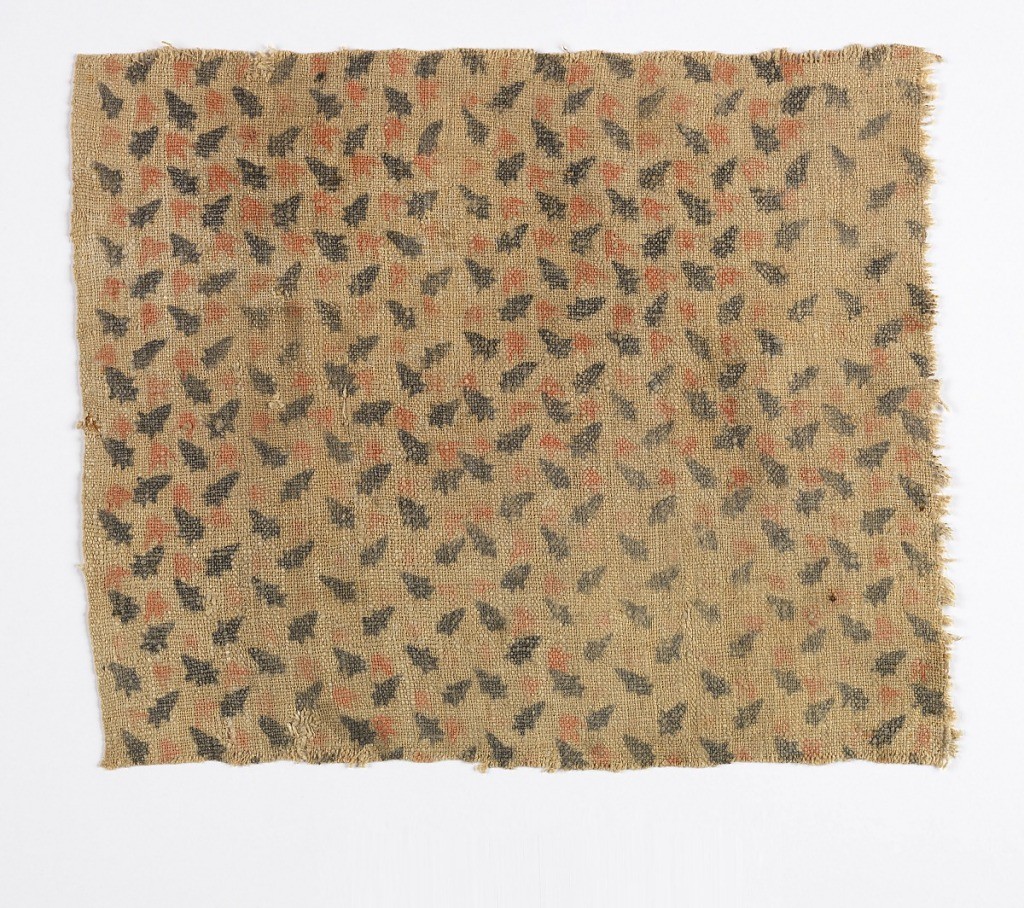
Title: Fragment
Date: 15th century
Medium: linen Technique: block printed pigment on plain weave
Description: Fragment of printed linen with a small-scale, all-over design in back and red.